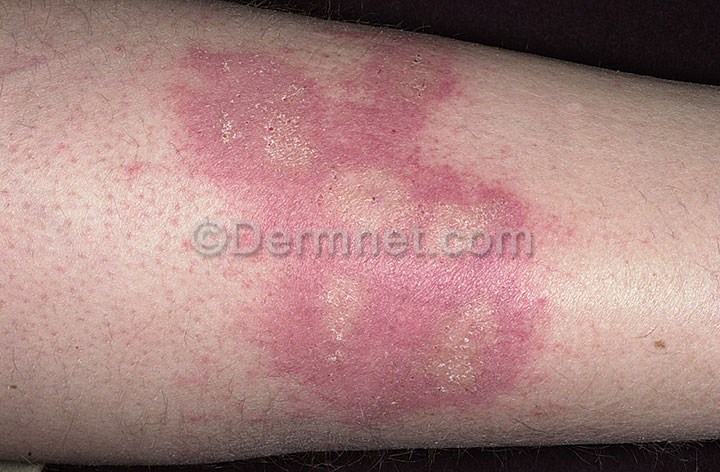
Disease: Poison Ivy Photos and other Contact Dermatitis